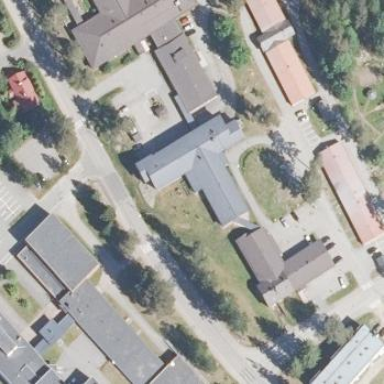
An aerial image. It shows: Hospital building.